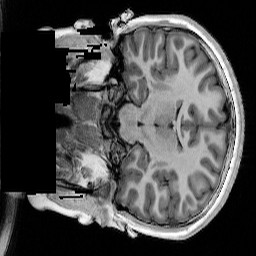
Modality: T1w
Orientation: coronal
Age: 11
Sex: female
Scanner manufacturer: siemens
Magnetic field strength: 3 T
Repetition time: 4 s
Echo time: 0.00289 s